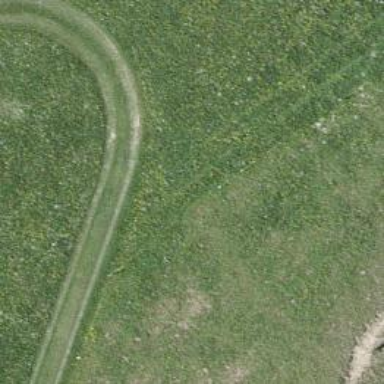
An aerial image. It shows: Grass track with grade4 surface.